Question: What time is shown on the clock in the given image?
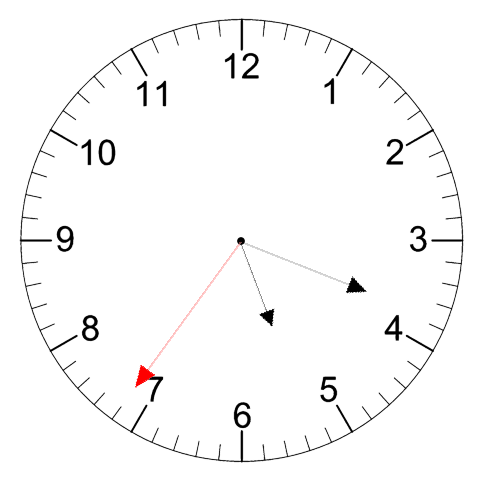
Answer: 05:18:36